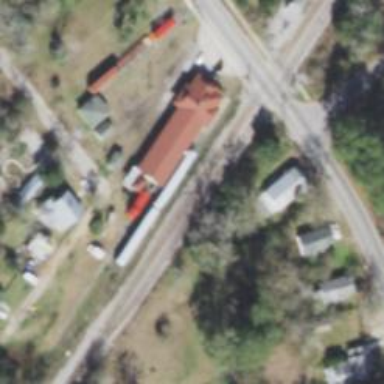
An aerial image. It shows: Historic railway car.